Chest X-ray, PA view. Patient: 50 years old, sex M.
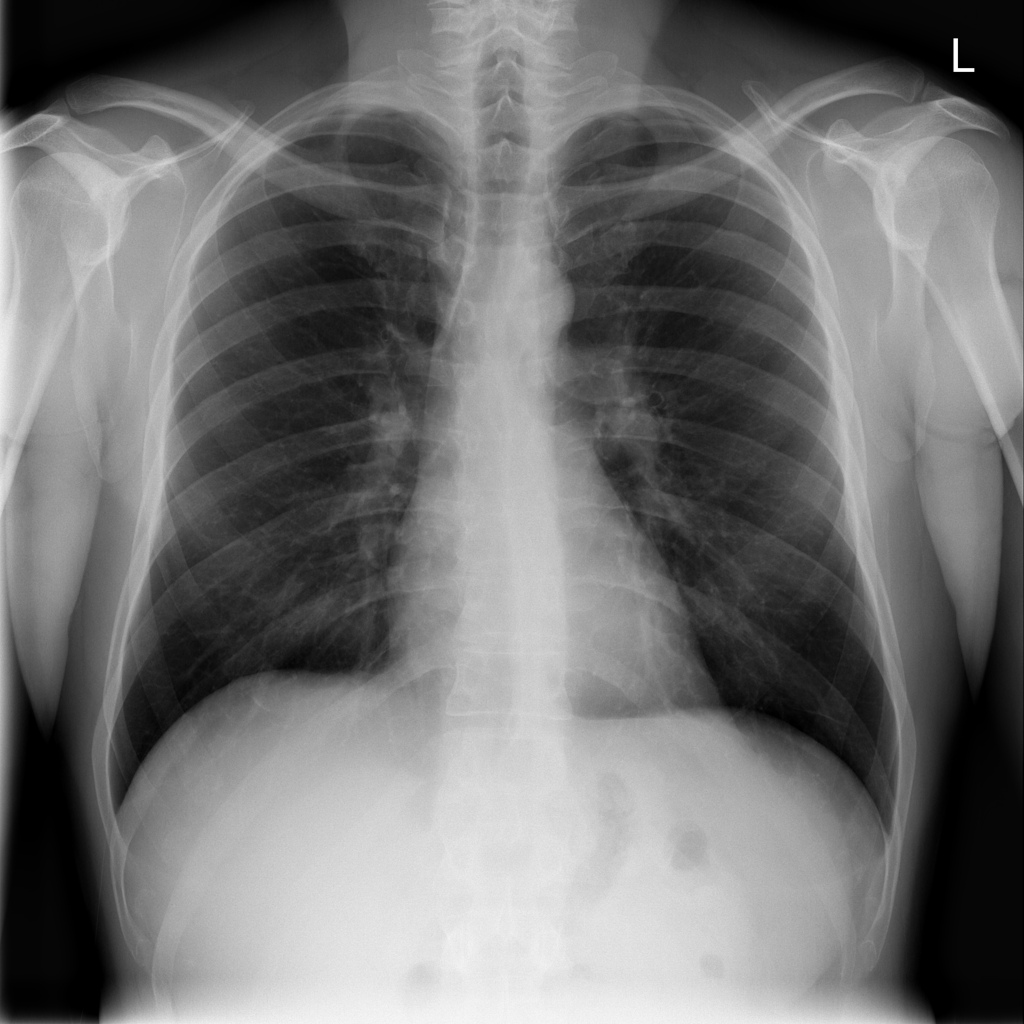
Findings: No Finding